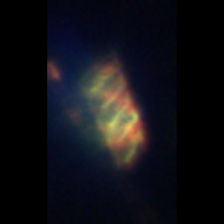
Taxon: Chaetoceros
Group: Diatoms